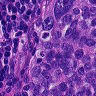
Metastatic tissue present: yes